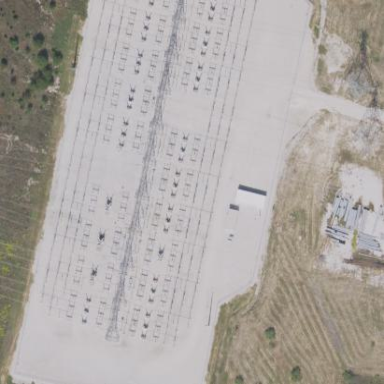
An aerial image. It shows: Power substation with transmission level designation. It is enclosed by fence.